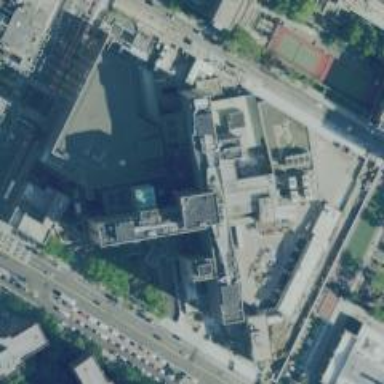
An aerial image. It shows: Healthcare facility identified as hospital.